Question: Since I'm new to flexbox, I can't find a way to get this layout work (or maybe it's impossible with flexbox).

Basically I want to have 3 columns: first one is the image, second is the H1 and description, and third is the button. The thing is I want the description to be able to expand underneath the button (the button should be on same row with the H1). Using float this is easy, but since I'm designing mobile first I want to use flexbox as much as possible. Can this be done with flexbox?
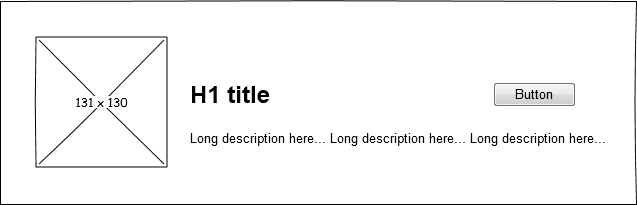
Answer: you can nest flexboxes. You'll need 3 nesting levels
1. Img + Text
2. In Text you'll have two units - Head + body
3. In Head you'll have two units - Title + button <div class="flex">
<div>
<img src="#">
</div>
<div class="flex column">
<div class="flex head">
<h1>Title goes here</h1>
<button>Button</button>
</div>
<p>Lorem ipsum dolor sit amet</p>
</div>
live sample: <URL>